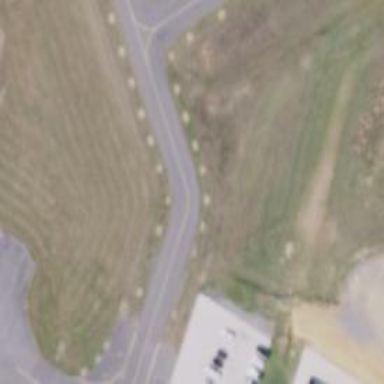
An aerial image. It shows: View of taxiway at the airport.